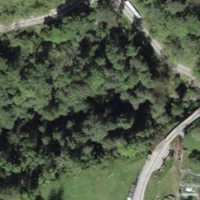
EUNIS habitat code: 41
Species observed at this site:
Teucrium scorodonia